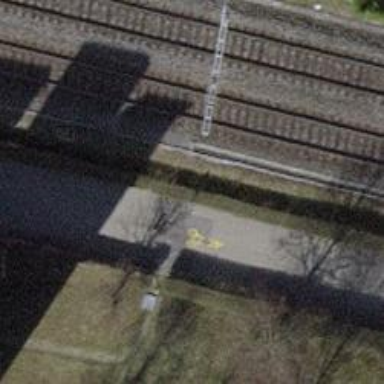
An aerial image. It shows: Bollard.